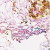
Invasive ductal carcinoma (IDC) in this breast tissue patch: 0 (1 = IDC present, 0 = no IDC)